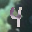
Label: 4